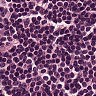
Metastatic tissue present: no